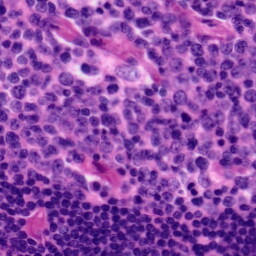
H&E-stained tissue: Tonsil